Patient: sex F, age 77
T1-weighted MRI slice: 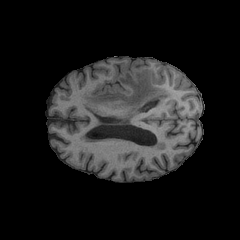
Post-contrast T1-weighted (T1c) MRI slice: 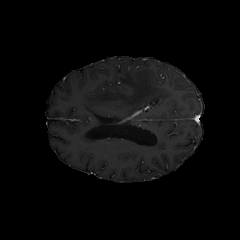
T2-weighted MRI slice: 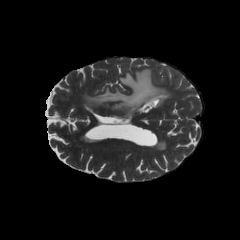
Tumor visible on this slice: yes
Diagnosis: Glioblastoma, IDH-wildtype
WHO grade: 4